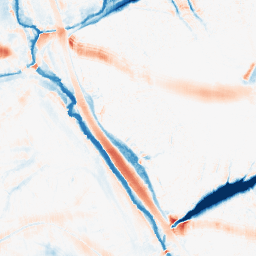
Category: morphological
Decomposition family: morphological_ellipse
Decomposition parameters: operation: average
width: 30
height: 20
Upsampling method: cubic_catmull_rom
Upsampling parameters: scale: 8
Upsampling scale: 8